This is a demodulated (Hilbert-envelope) spectrum computed from a bearing vibration snapshot; the dashed markers indicate where each bearing fault type would appear (BPFO, BPFI, BSF, FTF). Determine the bearing's health state. Answer with exactly one of: normal, inner_race, outer_race, ball.
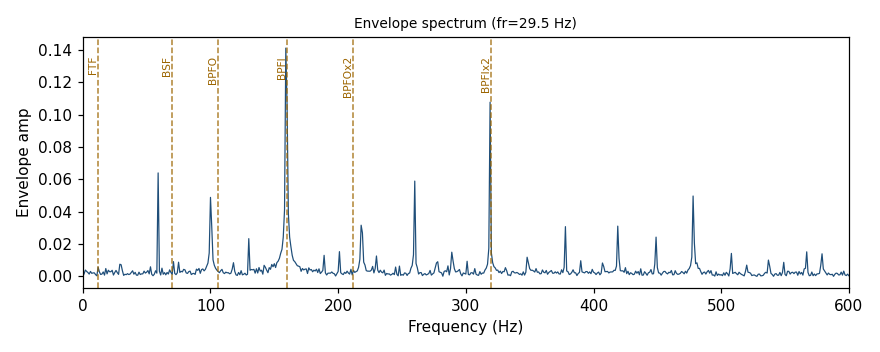
Answer: inner_race